На рисунке приведен график зависимости напряжения на разрядном промежутке дугового разряда от тока.  Дугу подключают к источнику постоянного напряжения последовательно с резистором.
При каком максимальном значении сопротивления резистора дуга может гореть при напряжении источника $U_{0}=85~В$?
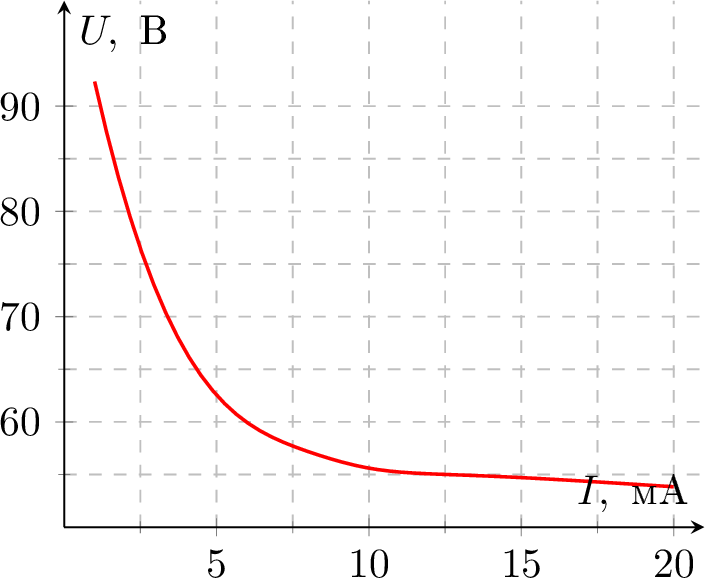
Ответ: $$ R=\frac{\Delta U}{\Delta I}=5~Ом. $$
Темы:
T, Электричество, Нелинейный элемент, Всероссийские, Цепь с резистором